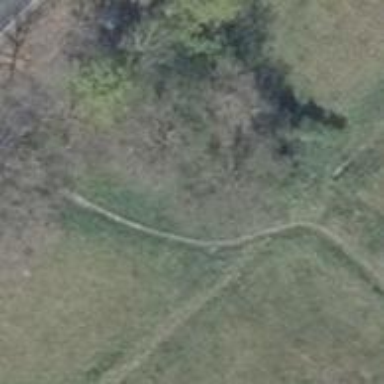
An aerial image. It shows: Dirt path with grade3 tracktype.